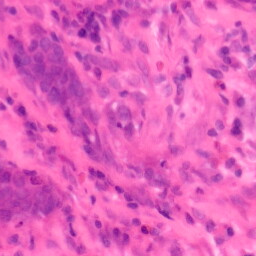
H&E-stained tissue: Colon